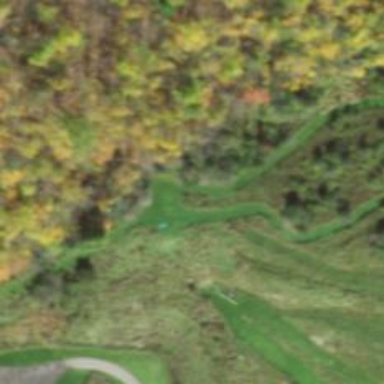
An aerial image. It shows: Path with excellent visibility for trail.